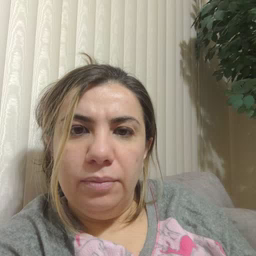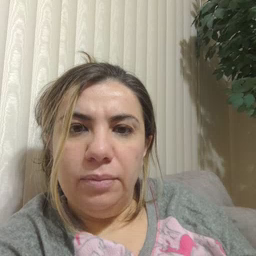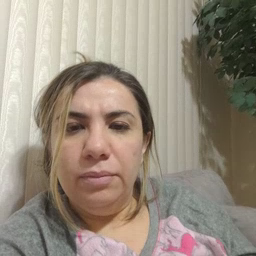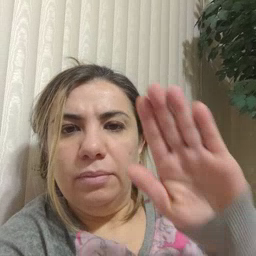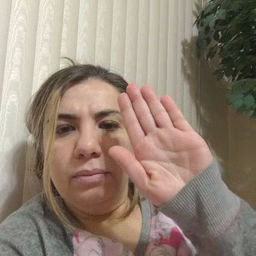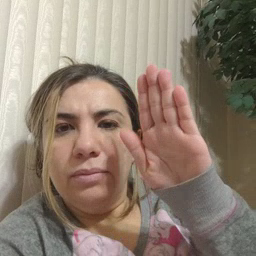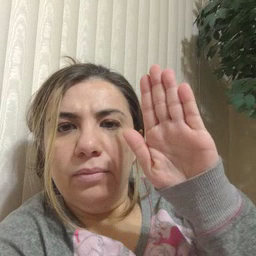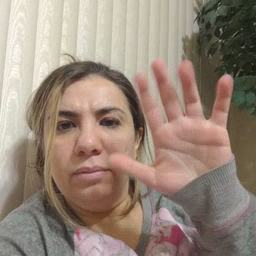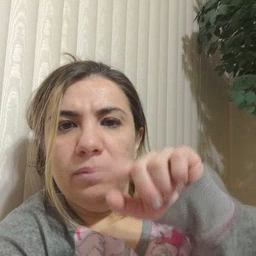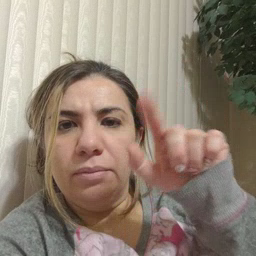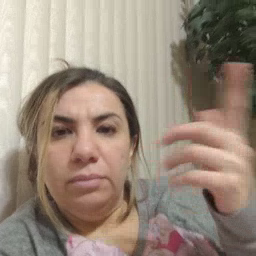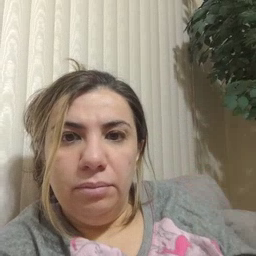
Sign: mitten